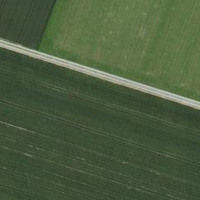
EUNIS habitat code: 52
Species observed at this site:
Cyperus esculentus